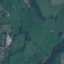
Land use / land cover: Pasture